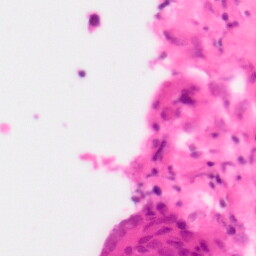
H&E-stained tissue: Colon